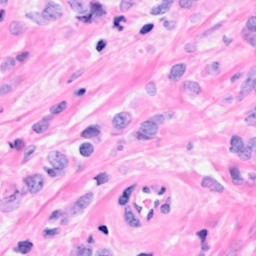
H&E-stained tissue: Breast